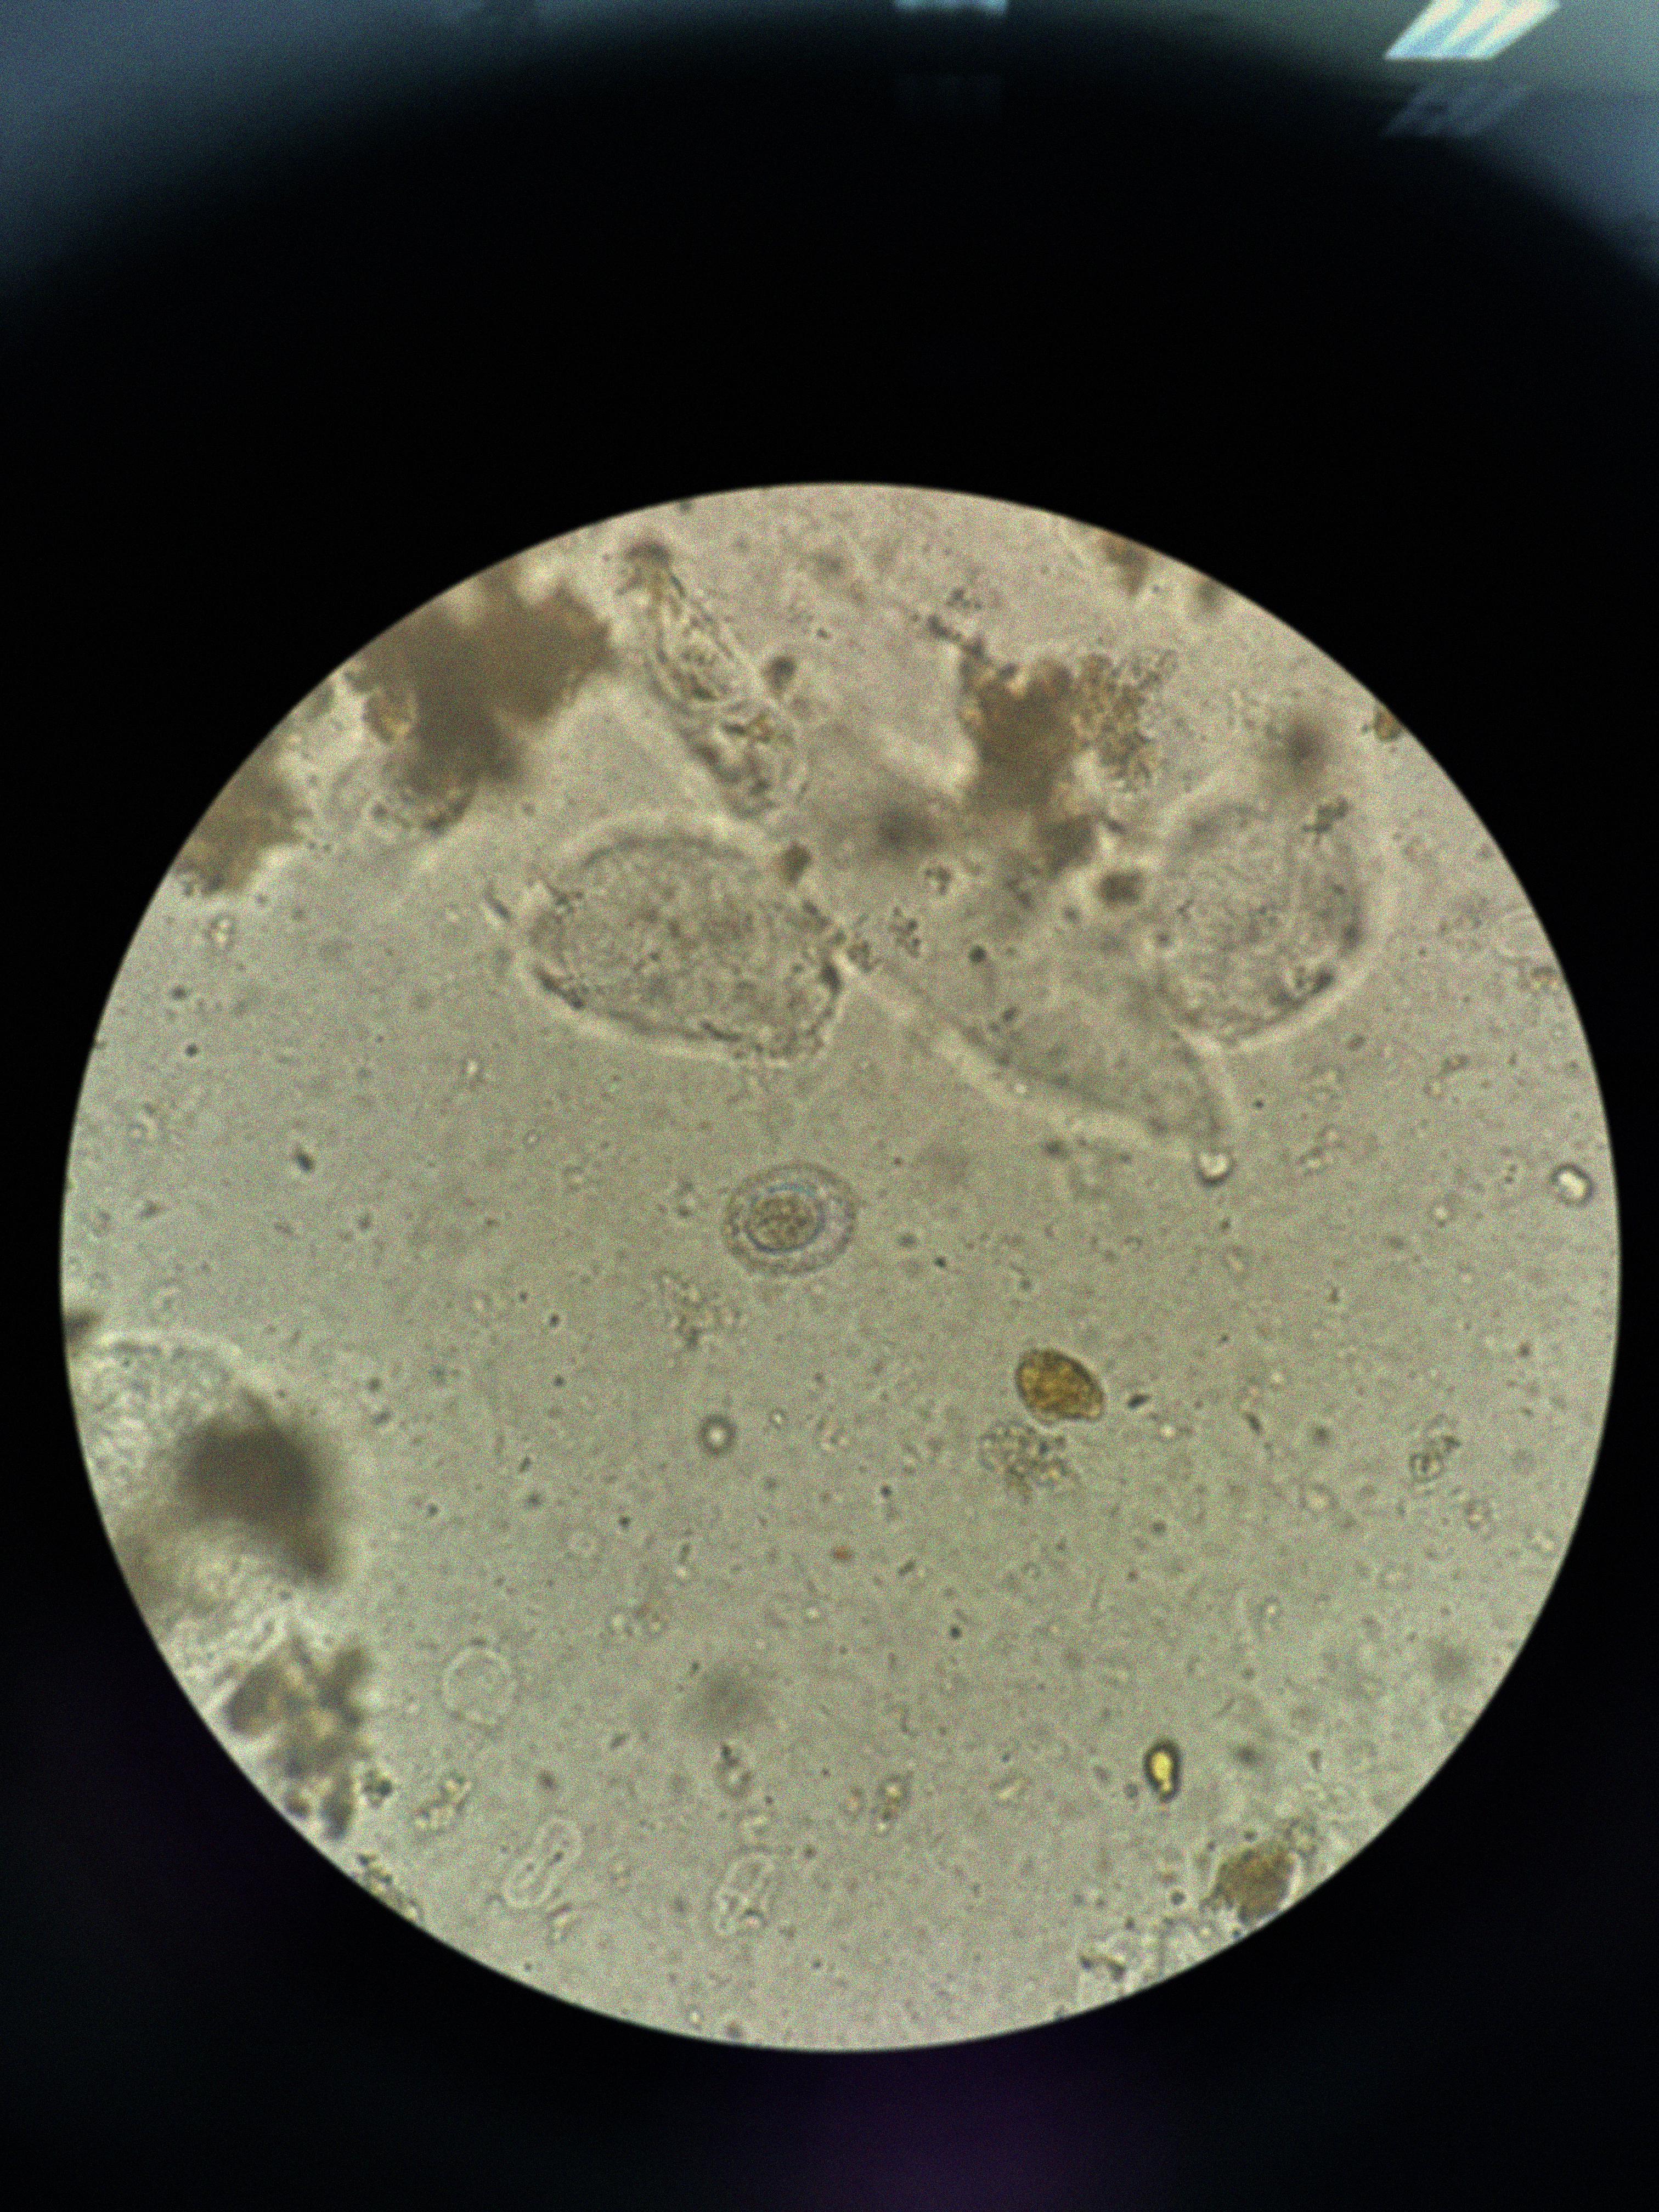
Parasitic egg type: Hymenolepis nana